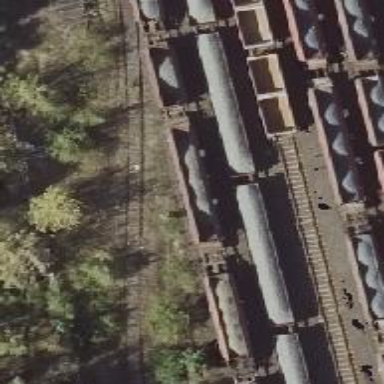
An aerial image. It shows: Railway yard.